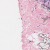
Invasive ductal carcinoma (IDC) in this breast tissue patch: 0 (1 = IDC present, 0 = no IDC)